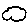
Label: cloud